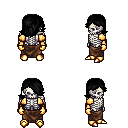
a pixel art fantasy rpg character, male body template, skeleton, gold arm armor, robe skirt, black swoop hairstyle, gold gloves, gold boots, four views (front, back, left, right), 2x2 character sprite sheet, small pixel art, hard edges, no anti-aliasing